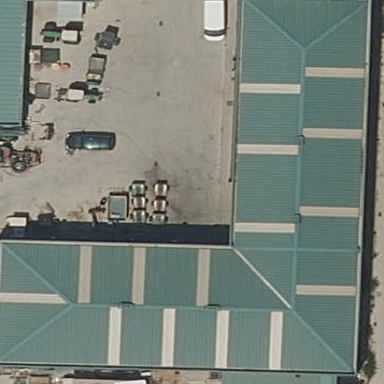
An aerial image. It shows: Warehouse building.